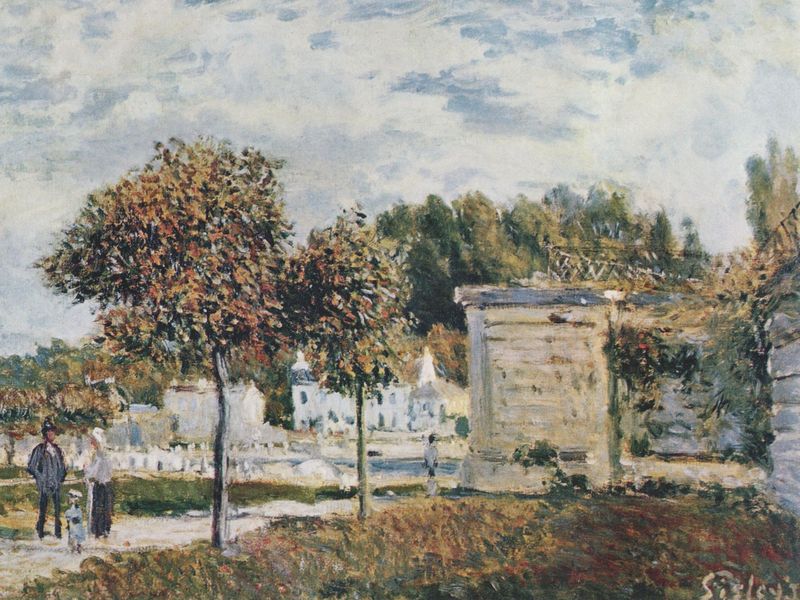
Titel: Schwemme von Marly
Künstler: Alfred Sisley
Standort: Zürich.
Institution: Kunsthaus
Schlagwörter: baum, blau, gemälde, gruppe, himmel, laub, mann, schatten, wasser, weiß, wolken, bäume, fluss, grün, impressionismus, landschaft, menschen, mädchen, ocker, stadt, blumen, braun, fenster, frankreich, frau, hell, hut, licht, gebäude, gras, haus, park, rasen, rot, schloss, weg, wiese, wolke, zaun, beige, stein, signatur, öl, horizont, häuser, natur, pappeln, stamm, sonne, familie, kind, mutter, paar, vater, wald, garten, himmelblau, sommer, dorf, mauer, allee, farbe, tag, herbst, figuren, stämme, burg, spaziergang, friedhof, ehepaar, mauern, beet, sisley, spaziergänger, pavillion, pointillismus, wies, weisse architektur, opzische mischung